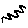
Label: zigzag